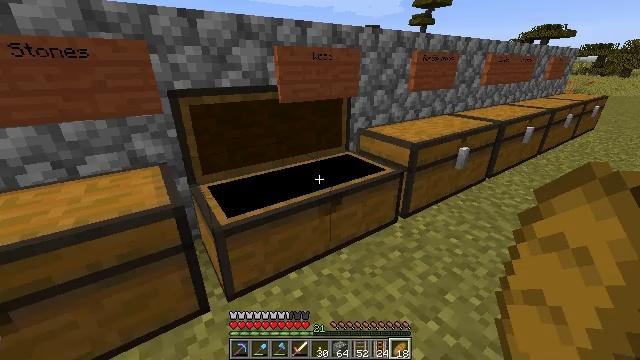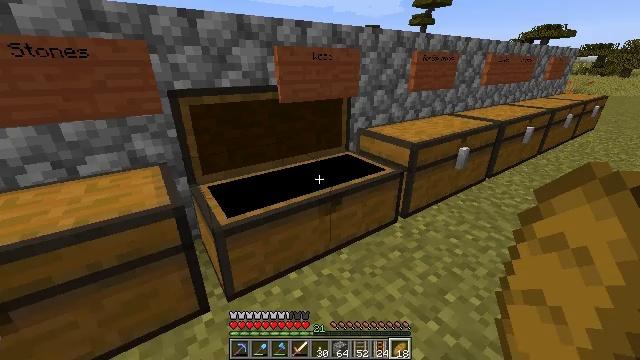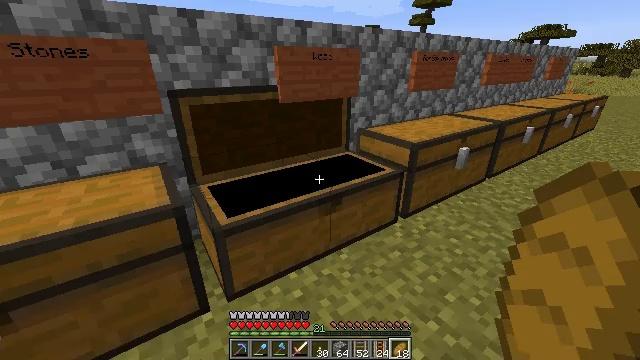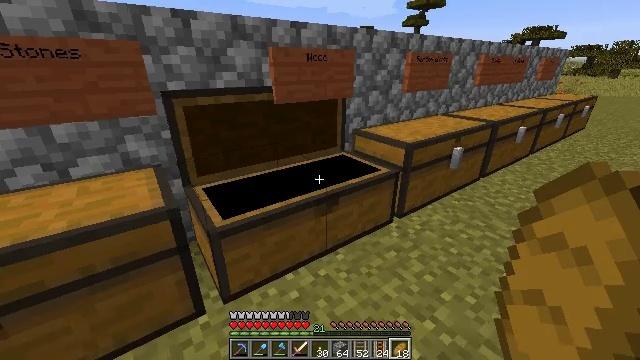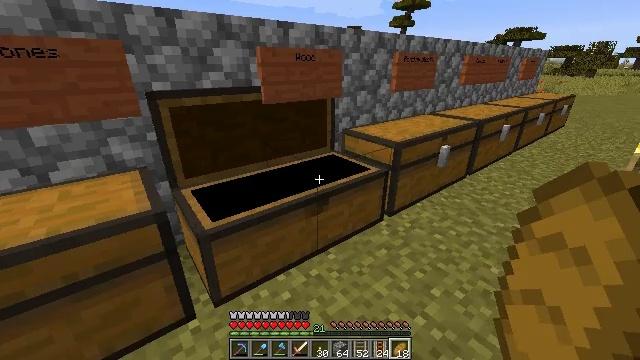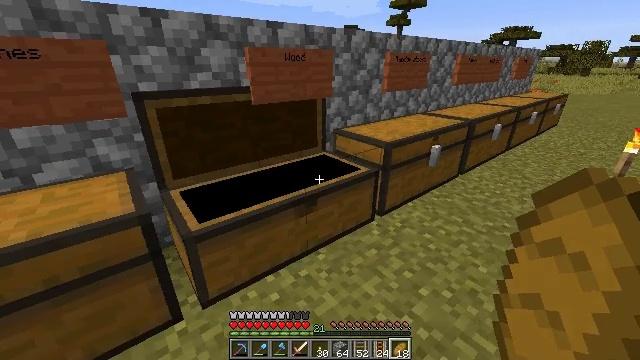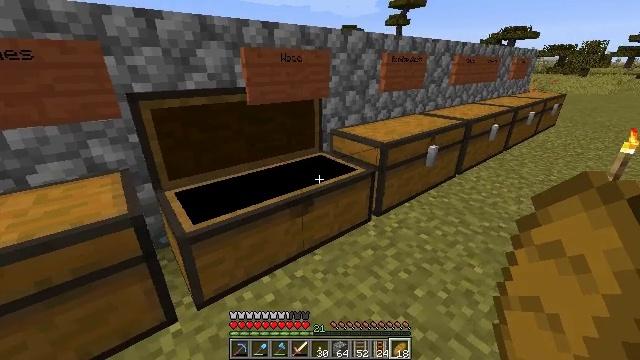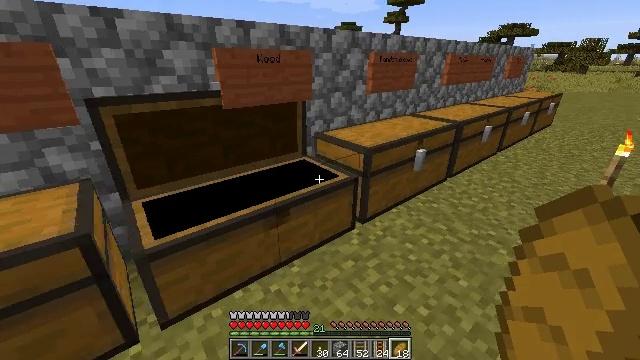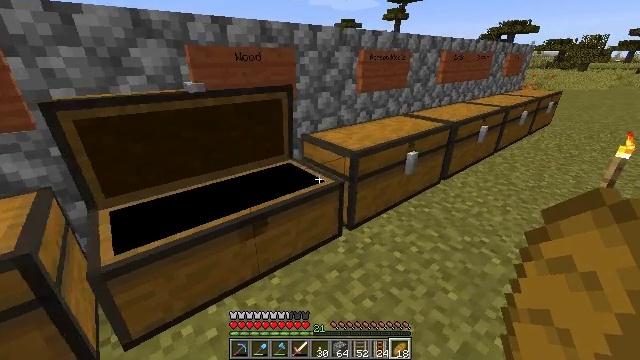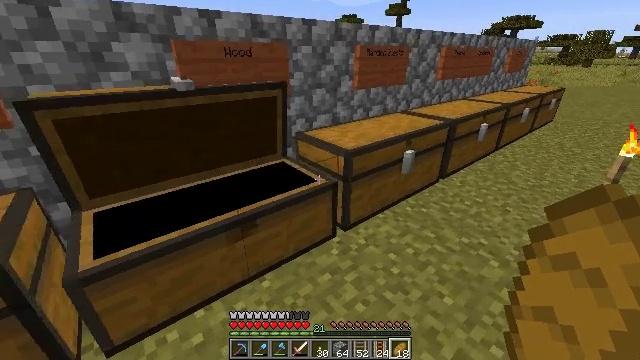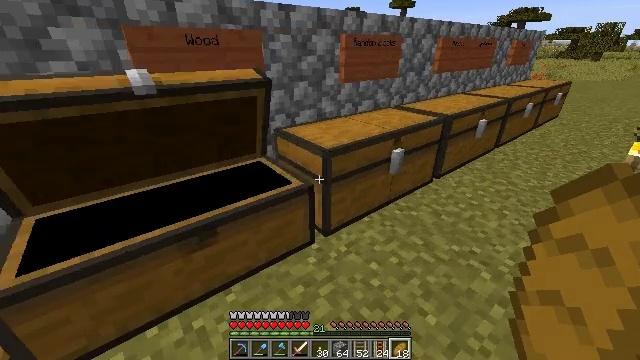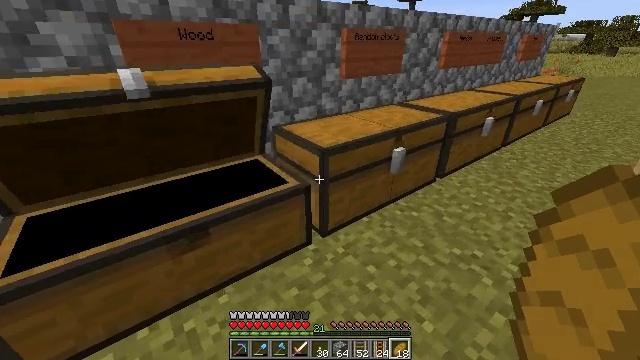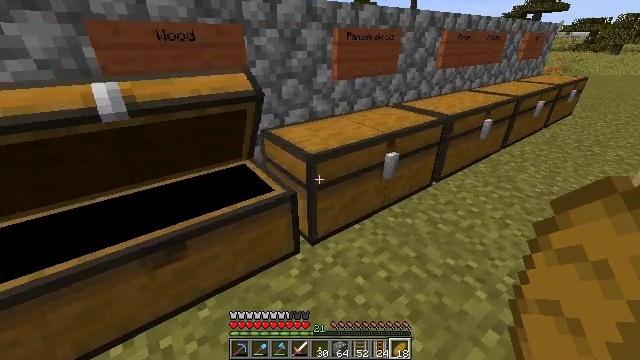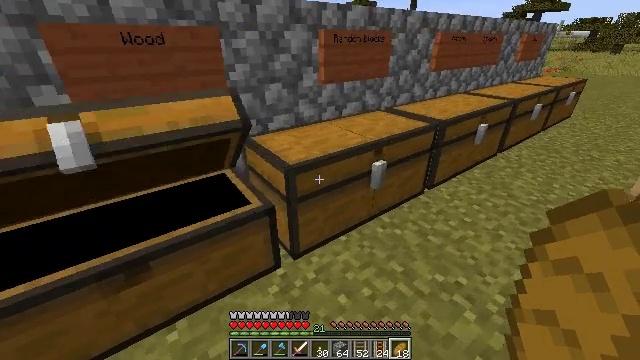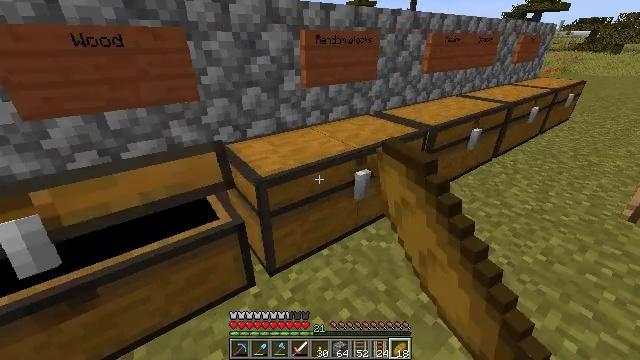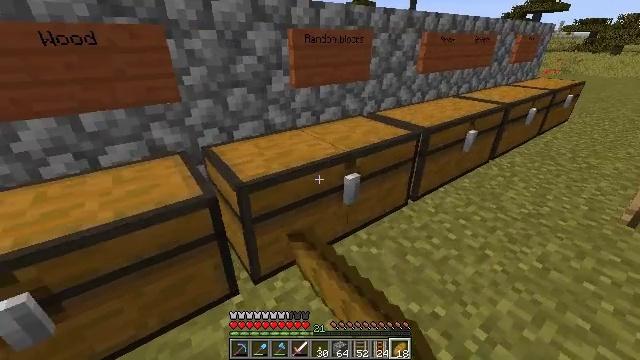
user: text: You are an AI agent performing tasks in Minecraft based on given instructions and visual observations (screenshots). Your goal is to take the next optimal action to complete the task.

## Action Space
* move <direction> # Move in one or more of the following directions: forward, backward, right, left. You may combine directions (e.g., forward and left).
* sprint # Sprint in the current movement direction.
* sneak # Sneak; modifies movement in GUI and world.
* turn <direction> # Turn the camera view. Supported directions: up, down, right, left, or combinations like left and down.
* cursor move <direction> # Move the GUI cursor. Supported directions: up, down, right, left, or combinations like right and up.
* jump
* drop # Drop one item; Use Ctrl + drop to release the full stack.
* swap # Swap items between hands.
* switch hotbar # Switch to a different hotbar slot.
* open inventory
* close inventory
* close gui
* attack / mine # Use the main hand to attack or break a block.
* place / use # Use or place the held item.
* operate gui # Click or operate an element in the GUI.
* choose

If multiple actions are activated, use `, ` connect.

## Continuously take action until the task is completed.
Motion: motion action
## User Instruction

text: Cut down the sugar cane stalks.
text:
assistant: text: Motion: close gui
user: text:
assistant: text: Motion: no_op
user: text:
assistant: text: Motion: turn right
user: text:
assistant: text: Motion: turn right
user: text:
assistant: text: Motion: move right
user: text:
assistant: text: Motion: move forward and move right
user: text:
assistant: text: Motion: move forward and move right
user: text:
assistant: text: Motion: move forward and move right
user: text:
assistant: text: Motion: move forward and move right
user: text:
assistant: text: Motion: move forward and move right, turn down
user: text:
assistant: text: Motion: move forward and move right, turn left
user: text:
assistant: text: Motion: move forward and move right
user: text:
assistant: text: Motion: move forward and move right, use / place
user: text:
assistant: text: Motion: use / place
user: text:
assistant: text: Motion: use / place
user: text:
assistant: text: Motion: no_op
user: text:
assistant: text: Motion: no_op
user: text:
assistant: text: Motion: open gui
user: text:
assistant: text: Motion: no_op
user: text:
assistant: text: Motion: no_op
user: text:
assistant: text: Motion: no_op
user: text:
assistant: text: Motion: no_op
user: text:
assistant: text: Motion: no_op
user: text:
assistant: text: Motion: no_op
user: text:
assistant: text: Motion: cursor move right
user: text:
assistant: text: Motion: cursor move right
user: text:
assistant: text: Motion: cursor move right
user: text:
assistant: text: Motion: cursor move right
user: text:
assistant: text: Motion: cursor move right
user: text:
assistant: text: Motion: no_op